Как известно, площадь $S$ квадрата со стороной $a$ определяется выражением $S= a^2$, площадь прямоугольника со сторонами $a$ и $b$ определяется $S=ab$. Эллипс — это замкнутая плоская кривая, сумма расстояний от каждой точки которой до двух точек $F_1$ и $F_2$ равна постоянной величине. $$M F_1 +M F_2 = \text{const.}$$Точки $F_1$ и $F_2$ называются фокусами эллипса (см. рис. 1). Отрезок $A_1A_2$ называют большой осью эллипса, отрезок $B_1B_2$ называют малой осью эллипса. Обозначим $A_1 A_2 =A$, $B_1 B_2 =B$.  Рис. 1 Эллипс легко нарисовать, используя данное определение. Расположите лист картона на столе на мягкой опоре. Отметьте на нём фокусы будущего эллипса. В эти точки вертикально воткните две кнопки (булавки). На них накиньте петлю из нити, длина которой немного больше удвоенного расстояния между этими точками. Натяните нить карандашом (ручкой) и, сохраняя нить натянутой, рисуйте линию (см. рис. 2). Потренируйтесь рисовать эллипсы разных размеров на одной из сторон выданного вам картона.  Рис. 2 Массы плоских геометрических фигур пропорциональны их площадям. Площадь эллипса можно рассчитать по формуле $$S = \frac{1}{4} k AB.$$ Здесь $k$ — коэффициент, значение которого Вам предстоит определить. Для вырезания фигур используйте ножницы. Будьте аккуратны при работе с ножницами и кнопками (булавками). Проведённые измерения представьте в виде таблиц.
Определите поверхностную плотность (массу единицы площади) $\rho_{S}$ картона. Проведите несколько (не менее 5) измерений с прямоугольниками (квадратами) разных размеров. Постройте график зависимости массы прямоугольного (квадратного) листа картона от его площади. Используя график, определите поверхностную плотность картона $\rho_{S}$.
Определите толщину $h$ картонного листа. Получите формулу связи поверхностной и объёмной плотностей и рассчитайте объёмную плотность. Определите объёмную плотность (массу единицы объема) картона $\rho_{V}$. В задании 2 не требуется построение графиков.
Определите коэффициент $k$ из формулы площади эллипса. Для этого на втором листе картона нарисуйте несколько (не менее 5) эллипсов разных размеров, вложенных друг в друга (см. рис. 3). Вам придётся изменять длину нити и расстояние между фокусами. Линии эллипсов не должны пересекаться. Вырезая поочерёдно эллипсы (первым вырезайте самый большой), исследуйте зависимость массы эллипса от произведения длин его осей и определите величину $k$, используя график исследуемой зависимости и результаты из пункта 1.  Рис. 3 : два листа одного и того же картона формата А5, мягкая основа с двумя канцелярскими силовыми кнопками (или булавками), нить, весы, линейка длиной не менее 20 см, ножницы, два листа миллиметровой бумаги А4 для построения графиков.
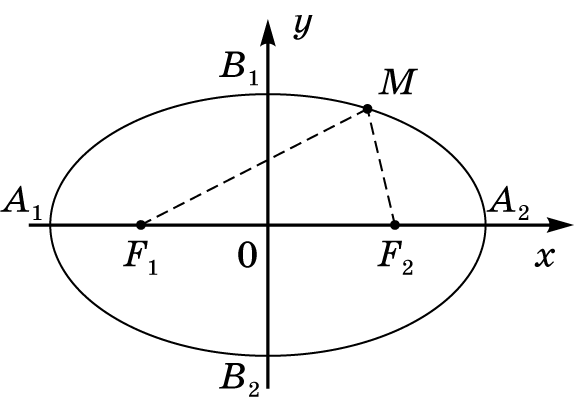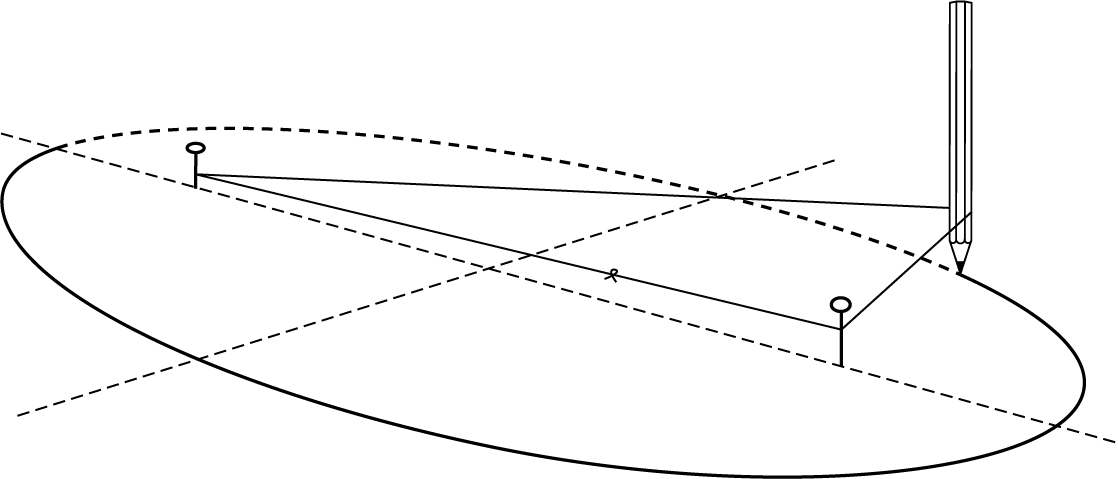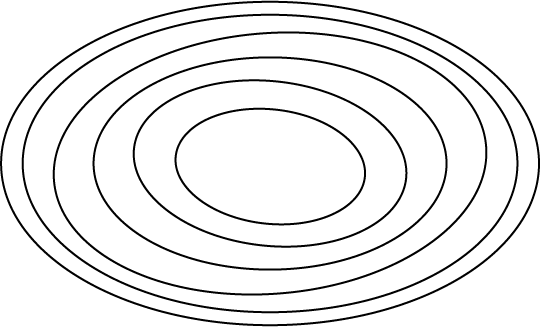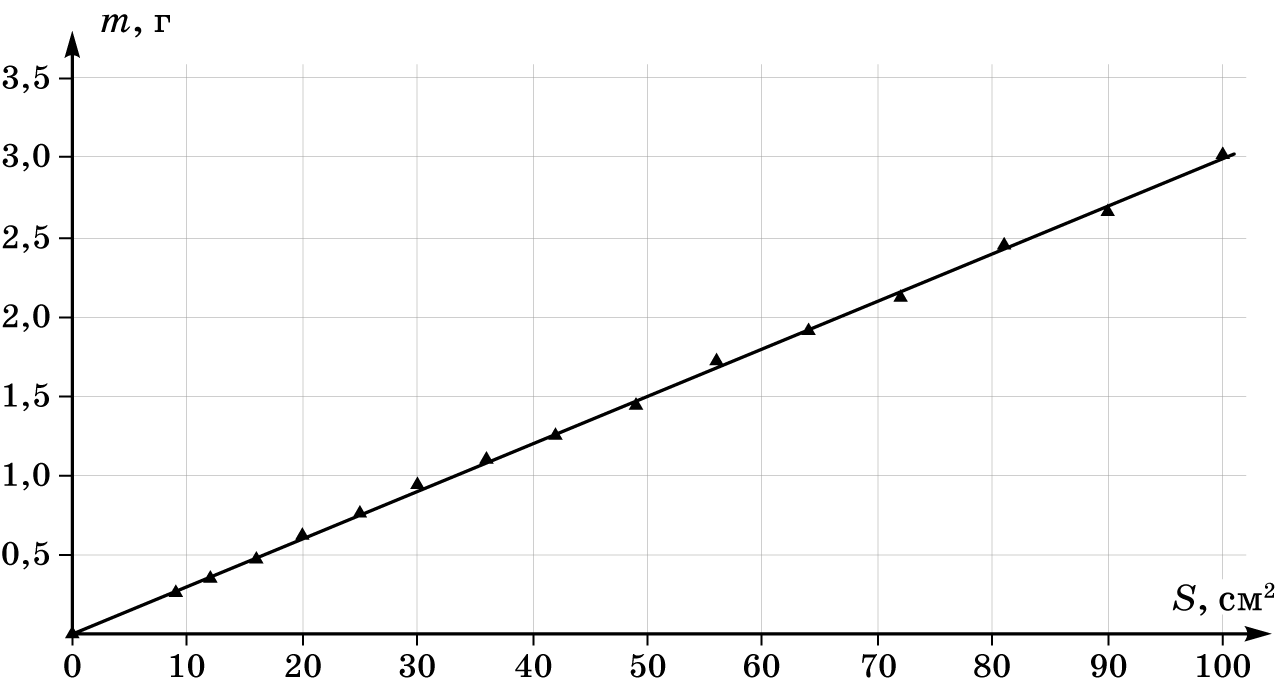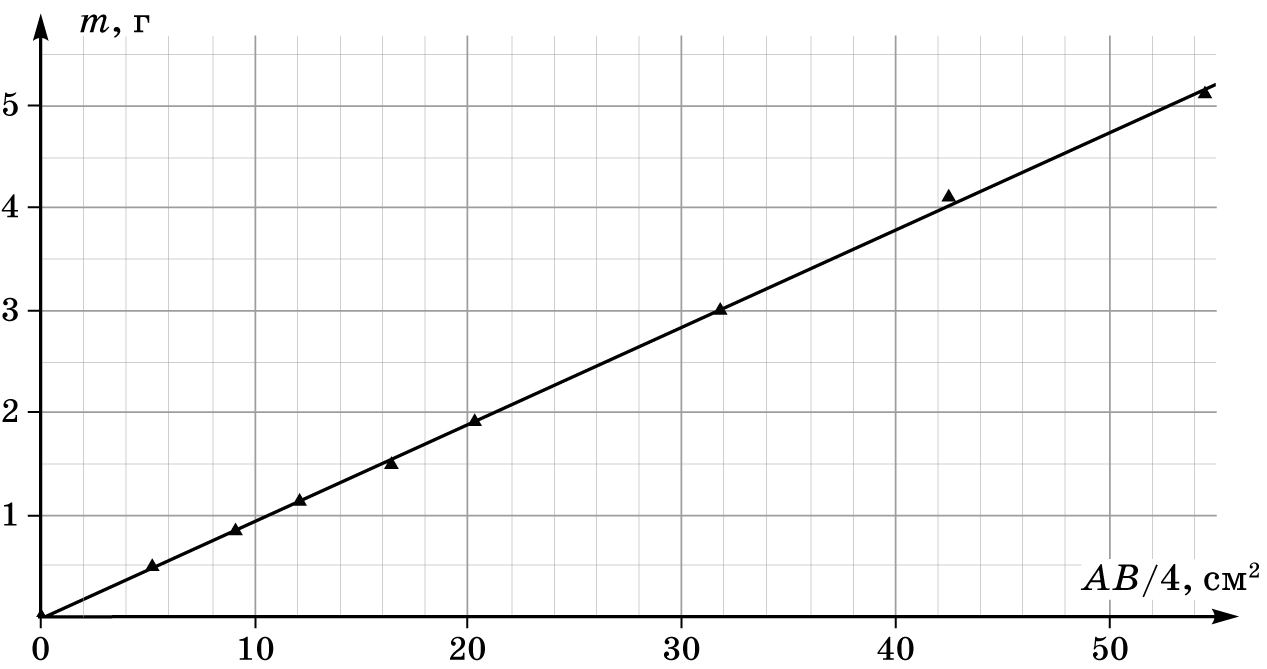
Определите поверхностную плотность (массу единицы площади) $\rho_{S}$ картона.
Решение: Из листа картона вырезаем несколько квадратов (прямоугольников) с известными сторонами, вычисляем их площади, взвешиваем на весах и определяем массы. Возможный вариант реализации: нарисуем квадрат со стороной $10 {~} см$, определяем массу, вдоль одной стороны отрезаем полоску шириной $1 {~} см$, получаем прямоугольник $10 {~} см * 9 {~} см$, взвешиваем, вдоль другой стороны отрезаем полоску шириной $1 {~} см$, получаем квадрат со стороной $9 {~} см$, взвешиваем, и т.д. Результаты измерений приведены в таблице.$a, см$$b, см$$S = ab, см^2$$m, г$10101003,02109902,6699812,4598722,1288641,9187561,7277491,4476421,2566361,1065300,9455250,7654200,6244160,4743120,353390,26Построим график зависимости массы фигуры $m$ от площади $S$.  Масса фигур связана с их площадью следующим соотношением: $m = \rho_S S$. Тогда с помощью углового коэффициента наклона графика найдем поверхностную плотность картона:$$\rho_S = \frac{\Delta m}{\Delta S} = \frac{3,0-0,3}{100-9}=0,03 {~} \frac{г}{см^2} = 0,30 {~} \frac{кг}{м^2} $$ | $a, см$ | $b, см$ | $S = ab, см^2$ | $m, г$ | | --- | --- | --- | --- | | 10 | 10 | 100 | 3,02 | | 10 | 9 | 90 | 2,66 | | 9 | 9 | 81 | 2,45 | | 9 | 8 | 72 | 2,12 | | 8 | 8 | 64 | 1,91 | | 8 | 7 | 56 | 1,72 | | 7 | 7 | 49 | 1,44 | | 7 | 6 | 42 | 1,25 | | 6 | 6 | 36 | 1,10 | | 6 | 5 | 30 | 0,94 | | 5 | 5 | 25 | 0,76 | | 5 | 4 | 20 | 0,62 | | 4 | 4 | 16 | 0,47 | | 4 | 3 | 12 | 0,35 | | 3 | 3 | 9 | 0,26 |

Определите толщину $h$ картонного листа. Получите формулу связи поверхностной и объёмной плотностей и рассчитайте объёмную плотность. Определите объёмную плотность (массу единицы объема) картона $\rho_{V}$. В задании 2 не требуется построение графиков.
Решение: Для того, чтобы определить объёмную плотность картона, нужно определить толщину листа $h$. Сделать это можно методом рядов. Из остатков картона нарежем куски, сложим их друг на друга, хорошо прижмём к столу для устранения воздушных зазоров и определим высоту получившегося столбика.Толщина листа оказывается равной$$h=0,35 {~} мм$$. Объемная плотность $\rho_V$ равна $$\rho_V = \frac{\rho_S}{h} =\frac{0,03}{0,035} = 0,86 \frac{г}{см^3} = 860 \frac{кг}{м^3}$$

Определите коэффициент $k$ из формулы площади эллипса.
Решение: На листе картона, используя метод, описанный в условии, рисуем несколько эллипсов. Измеряем большую и малую оси эллипса, производим измерения массы. Представляется разумным все эллипсы рисовать один внутри другого, используя проведённые перпендикулярные линии для измерения длин осей. Сначала вырезается самый большой эллипс, измеряем $A$, $B$ и $m$, затем вырезаем эллипс поменьше и т.д. $A, см$$B, см$$\frac{AB}{4}, см^2$$m, г$15,813,854,55,1214,311,942,54,1112,710,031,83,0010,87,520,31,9110,46,316,41,498,85,512,11,137,44,99,10,846,13,45,20,49Построим график зависимости массы эллипса $m$ от комбинации $\frac{AB}{4}$.  Масса эллипса $m$ связана с его площадью $S$ следующим образом$m= \rho_S S$, а так как площадь $S$ определяется как $S= \frac14kAB$, то масса равна $m = \rho_S k \frac{AB}{4} = C \frac{AB}{4} $Угловой коэффициент наклона графика равен $$C = \frac{\Delta m}{\Delta (\frac{AB}{4})} = \frac{5,1 - 0,5}{55 - 5} = 0,092 \frac{г}{см^2} = 0,92{~} \frac{кг}{м^2} $$Определяем коэффициент $k$:$$C= \rho_Sk$$$$k = \frac{C}{\rho_S} = \frac{0,092}{0,03} \approx 3,1$$Теоретическое значение коэффициента $k$ - знаменитое иррациональное число "пи" $\pi = 3,14...$ | $A, см$ | $B, см$ | $\frac{AB}{4}, см^2$ | $m, г$ | | --- | --- | --- | --- | | 15,8 | 13,8 | 54,5 | 5,12 | | 14,3 | 11,9 | 42,5 | 4,11 | | 12,7 | 10,0 | 31,8 | 3,00 | | 10,8 | 7,5 | 20,3 | 1,91 | | 10,4 | 6,3 | 16,4 | 1,49 | | 8,8 | 5,5 | 12,1 | 1,13 | | 7,4 | 4,9 | 9,1 | 0,84 | | 6,1 | 3,4 | 5,2 | 0,49 |
Темы:
E, Всероссийские